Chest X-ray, AP view. Patient: 61 years old, sex F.
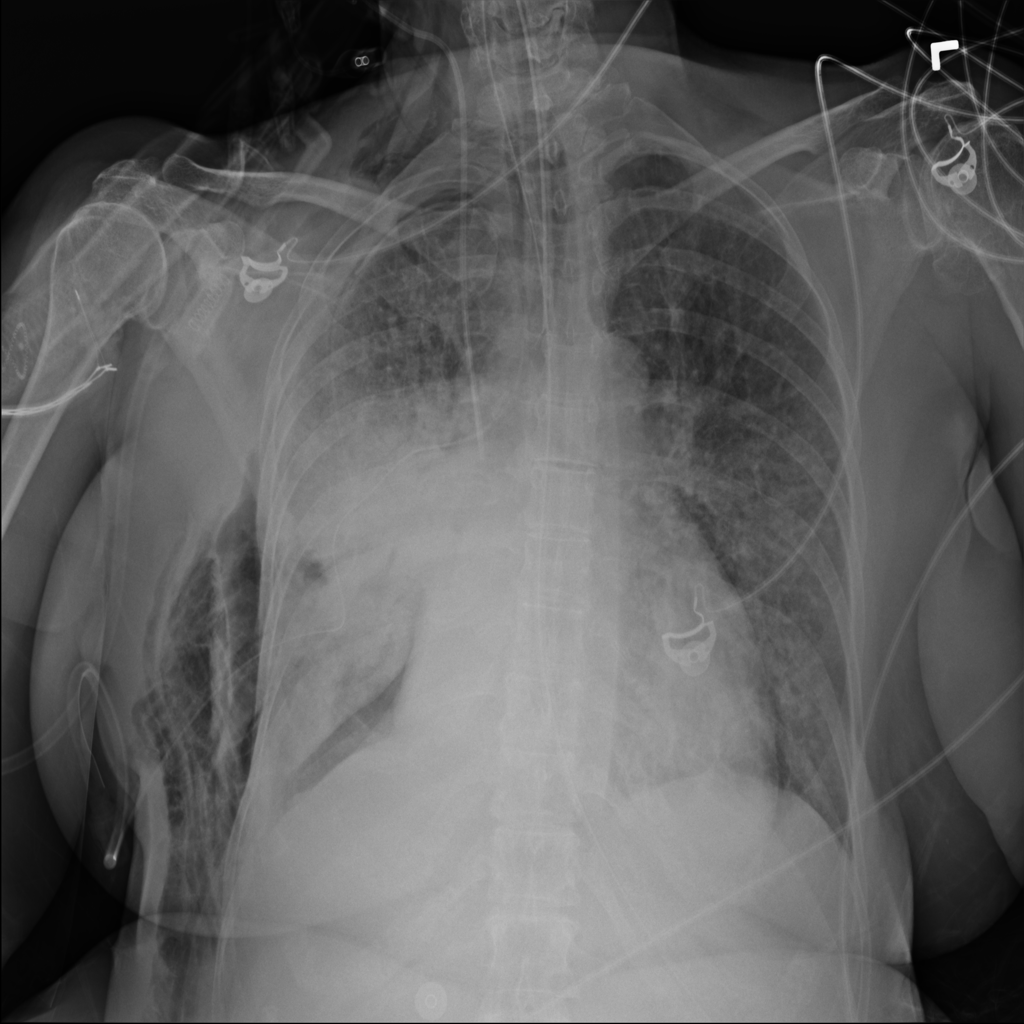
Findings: Cardiomegaly, Effusion, Emphysema, Pneumothorax